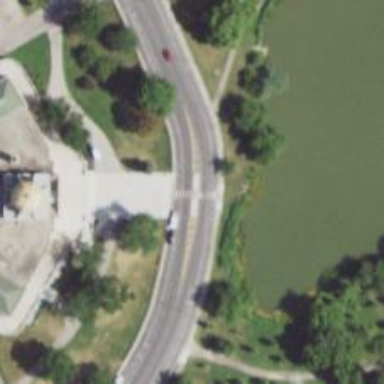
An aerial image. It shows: Footway with traffic island in the middle of the road.